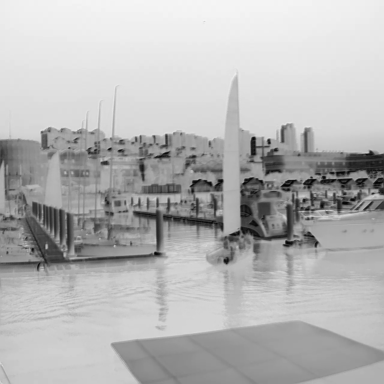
There are two sailboats in the infrared image.